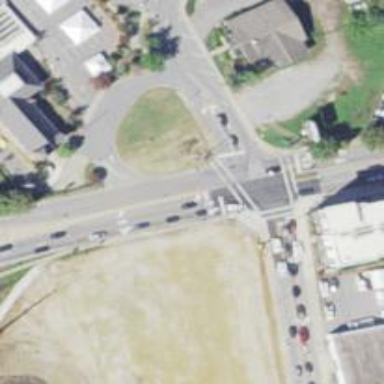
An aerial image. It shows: Marked road crossing.